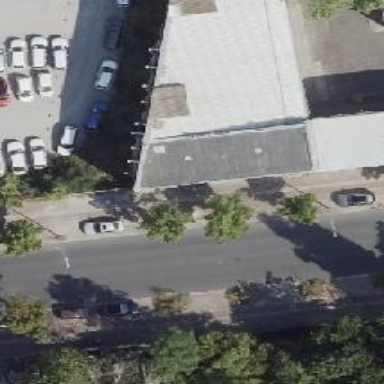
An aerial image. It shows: Broadleaved deciduous tree with parking obstacle.